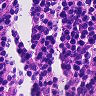
Metastatic tissue present: no